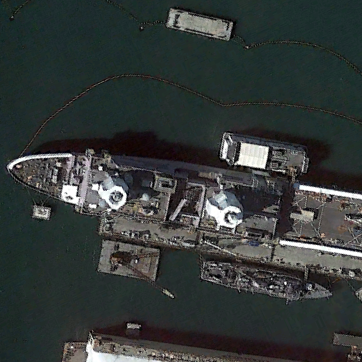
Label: combat